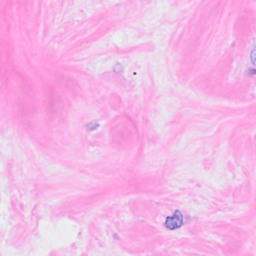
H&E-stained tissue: Breast